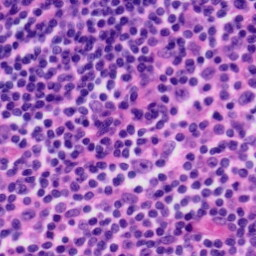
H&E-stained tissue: Tonsil